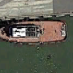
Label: Towing_vessel